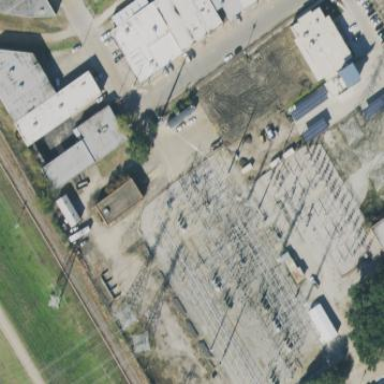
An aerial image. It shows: Outdoor distribution level power substation.